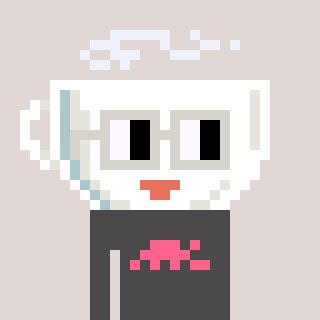
a pixel art character with square light gray glasses, a mug-shaped head and a grayscale-colored body on a warm background